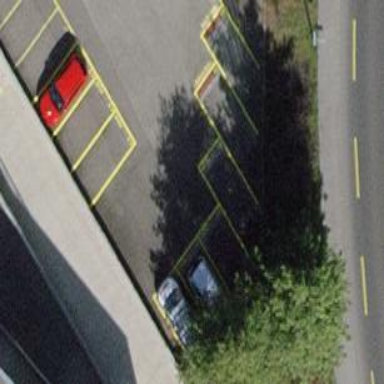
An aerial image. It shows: Parking available on the street side.